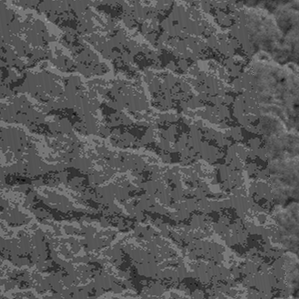
Label: frost